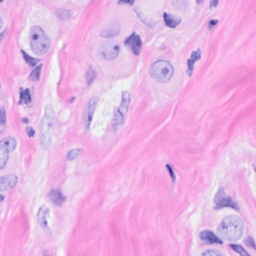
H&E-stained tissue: Breast